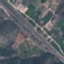
Land use / land cover: Highway